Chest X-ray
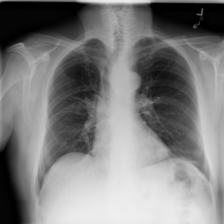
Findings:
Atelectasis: negative
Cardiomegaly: negative
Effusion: negative
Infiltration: negative
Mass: negative
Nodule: positive
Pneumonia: negative
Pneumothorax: negative
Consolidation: negative
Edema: negative
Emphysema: negative
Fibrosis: negative
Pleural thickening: negative
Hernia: negative